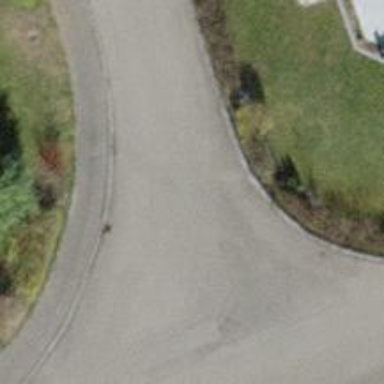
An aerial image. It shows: Residential road with asphalt surface. There are parallel on-street parking lanes on both sides.